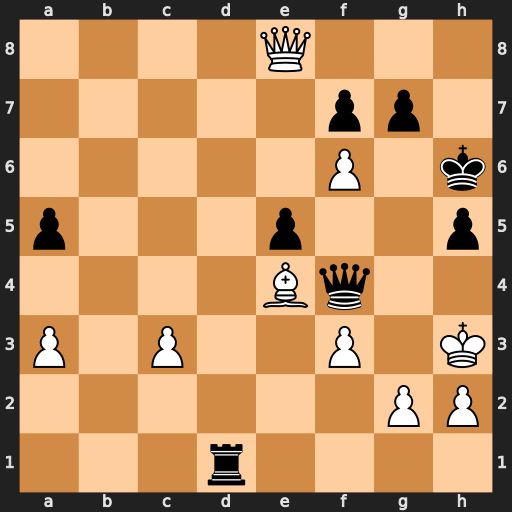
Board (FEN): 4Q3/5pp1/5P1k/p3p2p/4Bq2/P1P2P1K/6PP/3r4
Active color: w
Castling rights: -
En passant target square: -
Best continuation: Qh8+ Kg5 Qxg7#